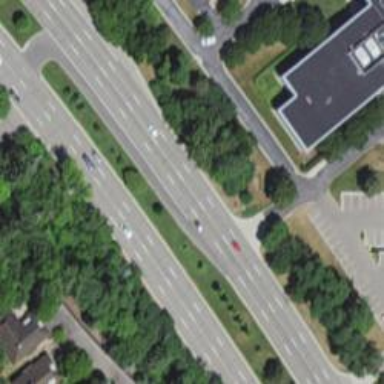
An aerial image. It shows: Asphalt road with primary link designation.